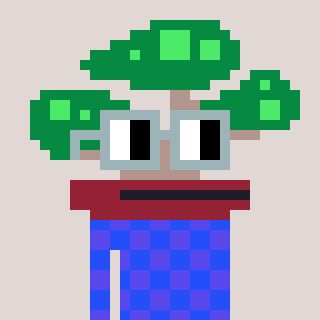
a pixel art character with square dark gray glasses, a bonsai-shaped head and a computerblue-colored body on a warm background